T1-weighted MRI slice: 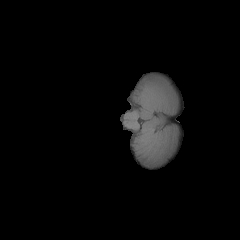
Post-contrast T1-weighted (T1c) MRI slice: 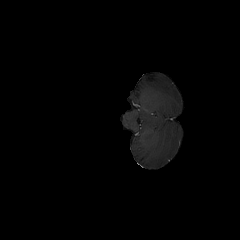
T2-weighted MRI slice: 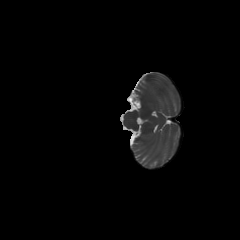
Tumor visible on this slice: no